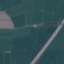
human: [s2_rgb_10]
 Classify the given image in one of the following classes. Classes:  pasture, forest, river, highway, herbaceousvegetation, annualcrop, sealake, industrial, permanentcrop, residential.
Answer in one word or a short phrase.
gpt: Highway